Interaction volume radius: 5 \u00c5
Interaction volume height: 10 \u00c5
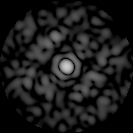
Disorder parameter: 0.8537